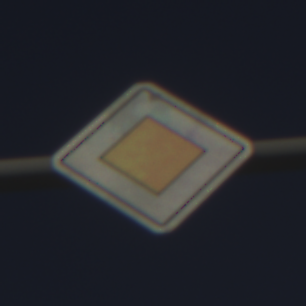
Verkehrszeichen: Vorfahrtsstrasse
Umgebung: Outdoor, Urban
Tageszeit: SunriseSunset
Wetter: PartlyCloudy
Licht: Natural
Jahreszeit: Autumn
Kontrast: HighContrast